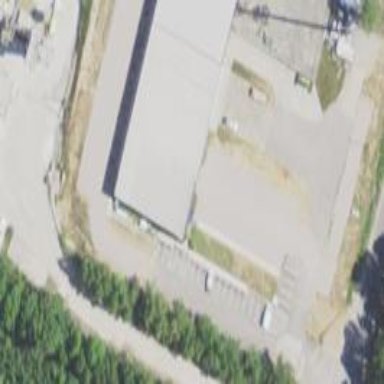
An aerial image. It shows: Commercial building.